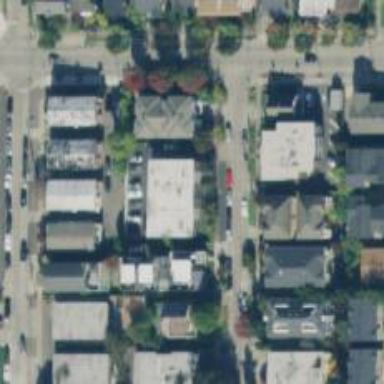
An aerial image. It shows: Residential road with separate sidewalk.